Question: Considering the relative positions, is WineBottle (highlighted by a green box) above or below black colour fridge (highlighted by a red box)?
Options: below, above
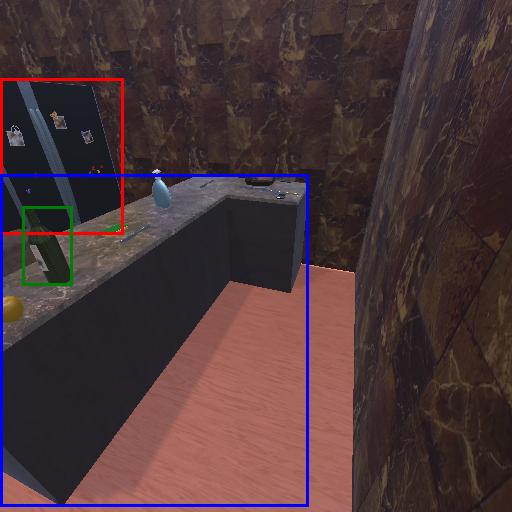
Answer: below